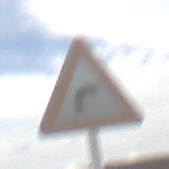
Verkehrszeichen: KurveRechts
Umgebung: Outdoor, Nature
Tageszeit: Midday
Wetter: PartlyCloudy
Licht: Natural
Jahreszeit: NotSpecified
Kontrast: MediumContrast